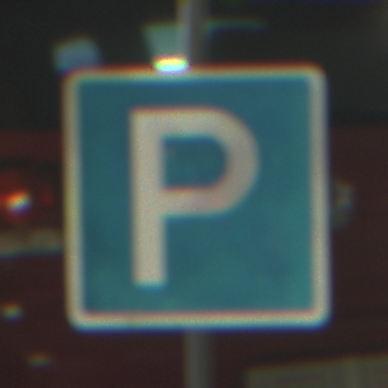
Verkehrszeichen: Parken
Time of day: NotSpecified
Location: Indoor (Special)
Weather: NotSpecified
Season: NotSpecified
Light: Artificial